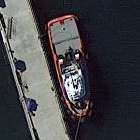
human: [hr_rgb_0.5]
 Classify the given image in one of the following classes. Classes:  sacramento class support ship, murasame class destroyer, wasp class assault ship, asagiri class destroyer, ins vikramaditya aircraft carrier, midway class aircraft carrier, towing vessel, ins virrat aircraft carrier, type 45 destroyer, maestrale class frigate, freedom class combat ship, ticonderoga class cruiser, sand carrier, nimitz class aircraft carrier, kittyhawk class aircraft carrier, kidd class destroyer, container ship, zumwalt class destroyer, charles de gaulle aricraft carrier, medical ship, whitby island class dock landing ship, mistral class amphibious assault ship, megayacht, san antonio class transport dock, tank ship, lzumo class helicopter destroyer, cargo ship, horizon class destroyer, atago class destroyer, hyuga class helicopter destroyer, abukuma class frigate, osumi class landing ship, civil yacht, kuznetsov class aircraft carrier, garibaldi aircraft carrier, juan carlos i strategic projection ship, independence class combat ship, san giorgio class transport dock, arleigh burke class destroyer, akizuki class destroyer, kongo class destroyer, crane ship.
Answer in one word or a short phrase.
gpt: Towing vessel